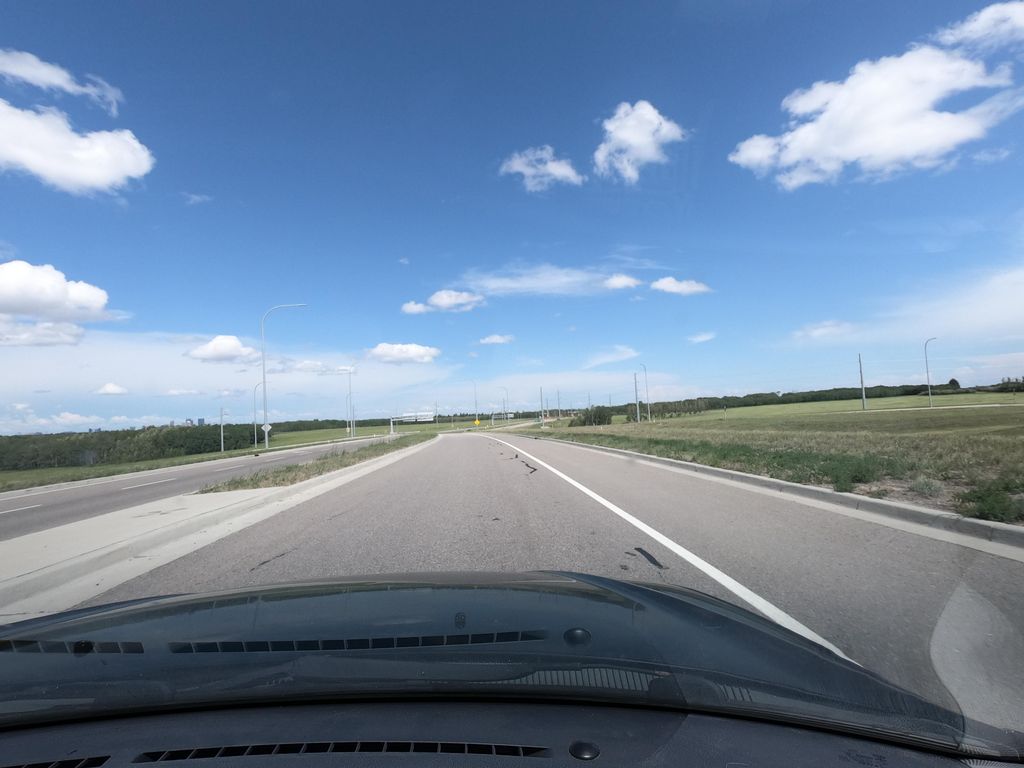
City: calgary